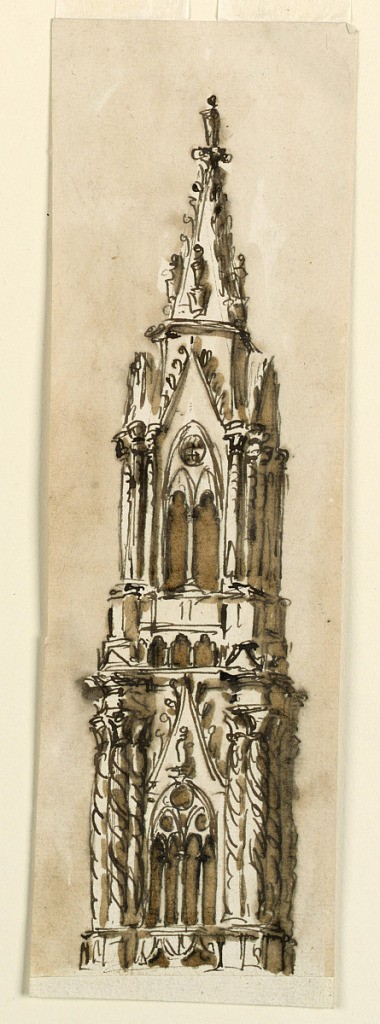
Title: Steeple in Gothic Style
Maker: Giuseppe Barberi, Italian, 1746–1809
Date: late 18th century
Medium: Pen and brown ink, brush and brown wash
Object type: Drawing
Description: view of a steeples with clustered columns and lancet windows.